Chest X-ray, PA view. Patient: 37 years old, sex F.
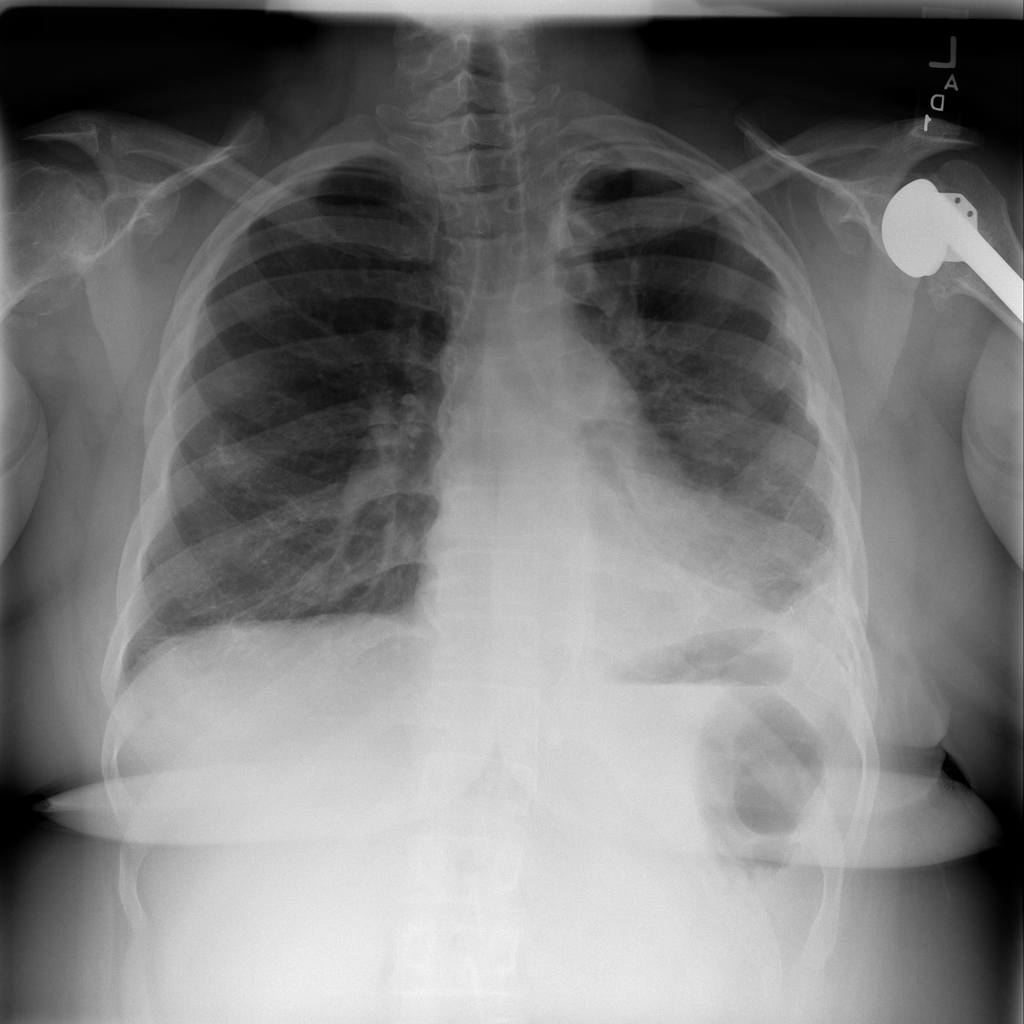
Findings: Infiltration